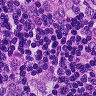
Metastatic tissue present: yes